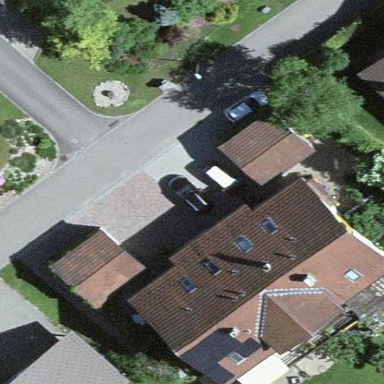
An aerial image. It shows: Residential building.